Question: I want to preload the app in the simulator with a set of data (a core data app) downloaded from my iPhone 5s.
The steps I took were:
1. Run the app on my device connected to Xcode
2. Download my data through the devices panel.
3. Name the .xcappdata "simple.xcappdata" and pulled it into my Xcode project
4. Select "simple.xcappdata" as the Application Data in the scheme I'm running
5. Running the app, I have no data in the list view.
The steps I took are outline here: <URL>
Is this a known bug in Xcode, am I doing something wrong, missing something?
I verified that the '.xcappdata' contains entries in the sqlite database.
I'm running Version 6.3 (6D570) of XCode. iOS 8.3 SDK. The app is in the store, so I know the list view and core data stack to be working.

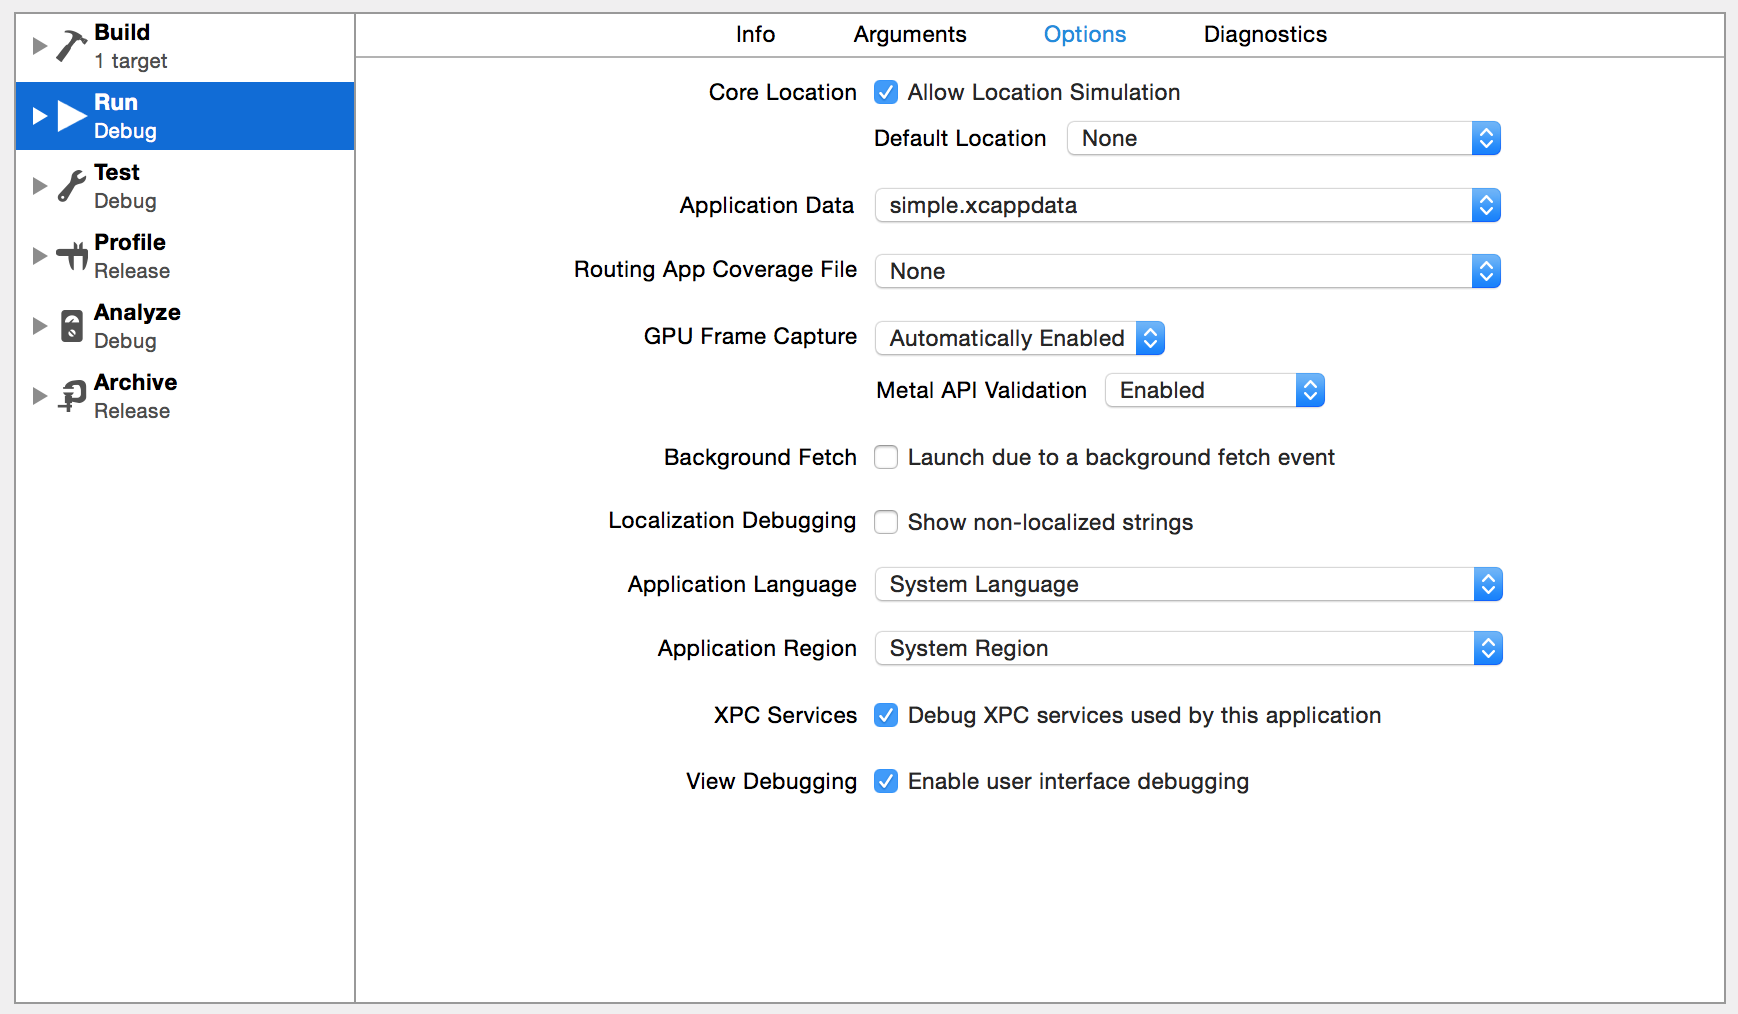
Answer: It seems to be a bug in Xcode 6.
The person writing to blog that you used as reference updated the blog with this:
> Update 2015-04-20: This worked great in Xcode 5. Unfortunately Xcode 6
(through 6.3 as of this writing) does not behave as described for the
Simulator (it does load a device just fine). Versions <6.3 will tell
you "The application data package will be installed the next time you
run your app in the Simulator"--every time. Version 6.3 will just
silently fail to load the package. I have reported this as
rdar://20622011 / Open Radar